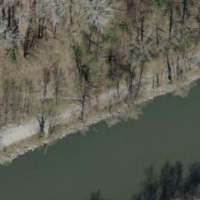
EUNIS habitat code: 41
Species observed at this site:
Syricoris lacunana